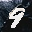
Label: 9